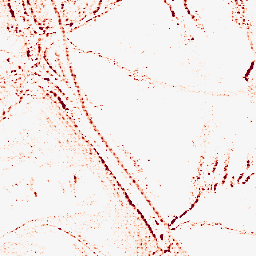
Category: morphological
Decomposition family: morphological_rect
Decomposition parameters: operation: opening
width: 5
height: 3
Upsampling method: sinc_blackman
Upsampling parameters: scale: 8
kernel_size: 8
Upsampling scale: 8